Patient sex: F
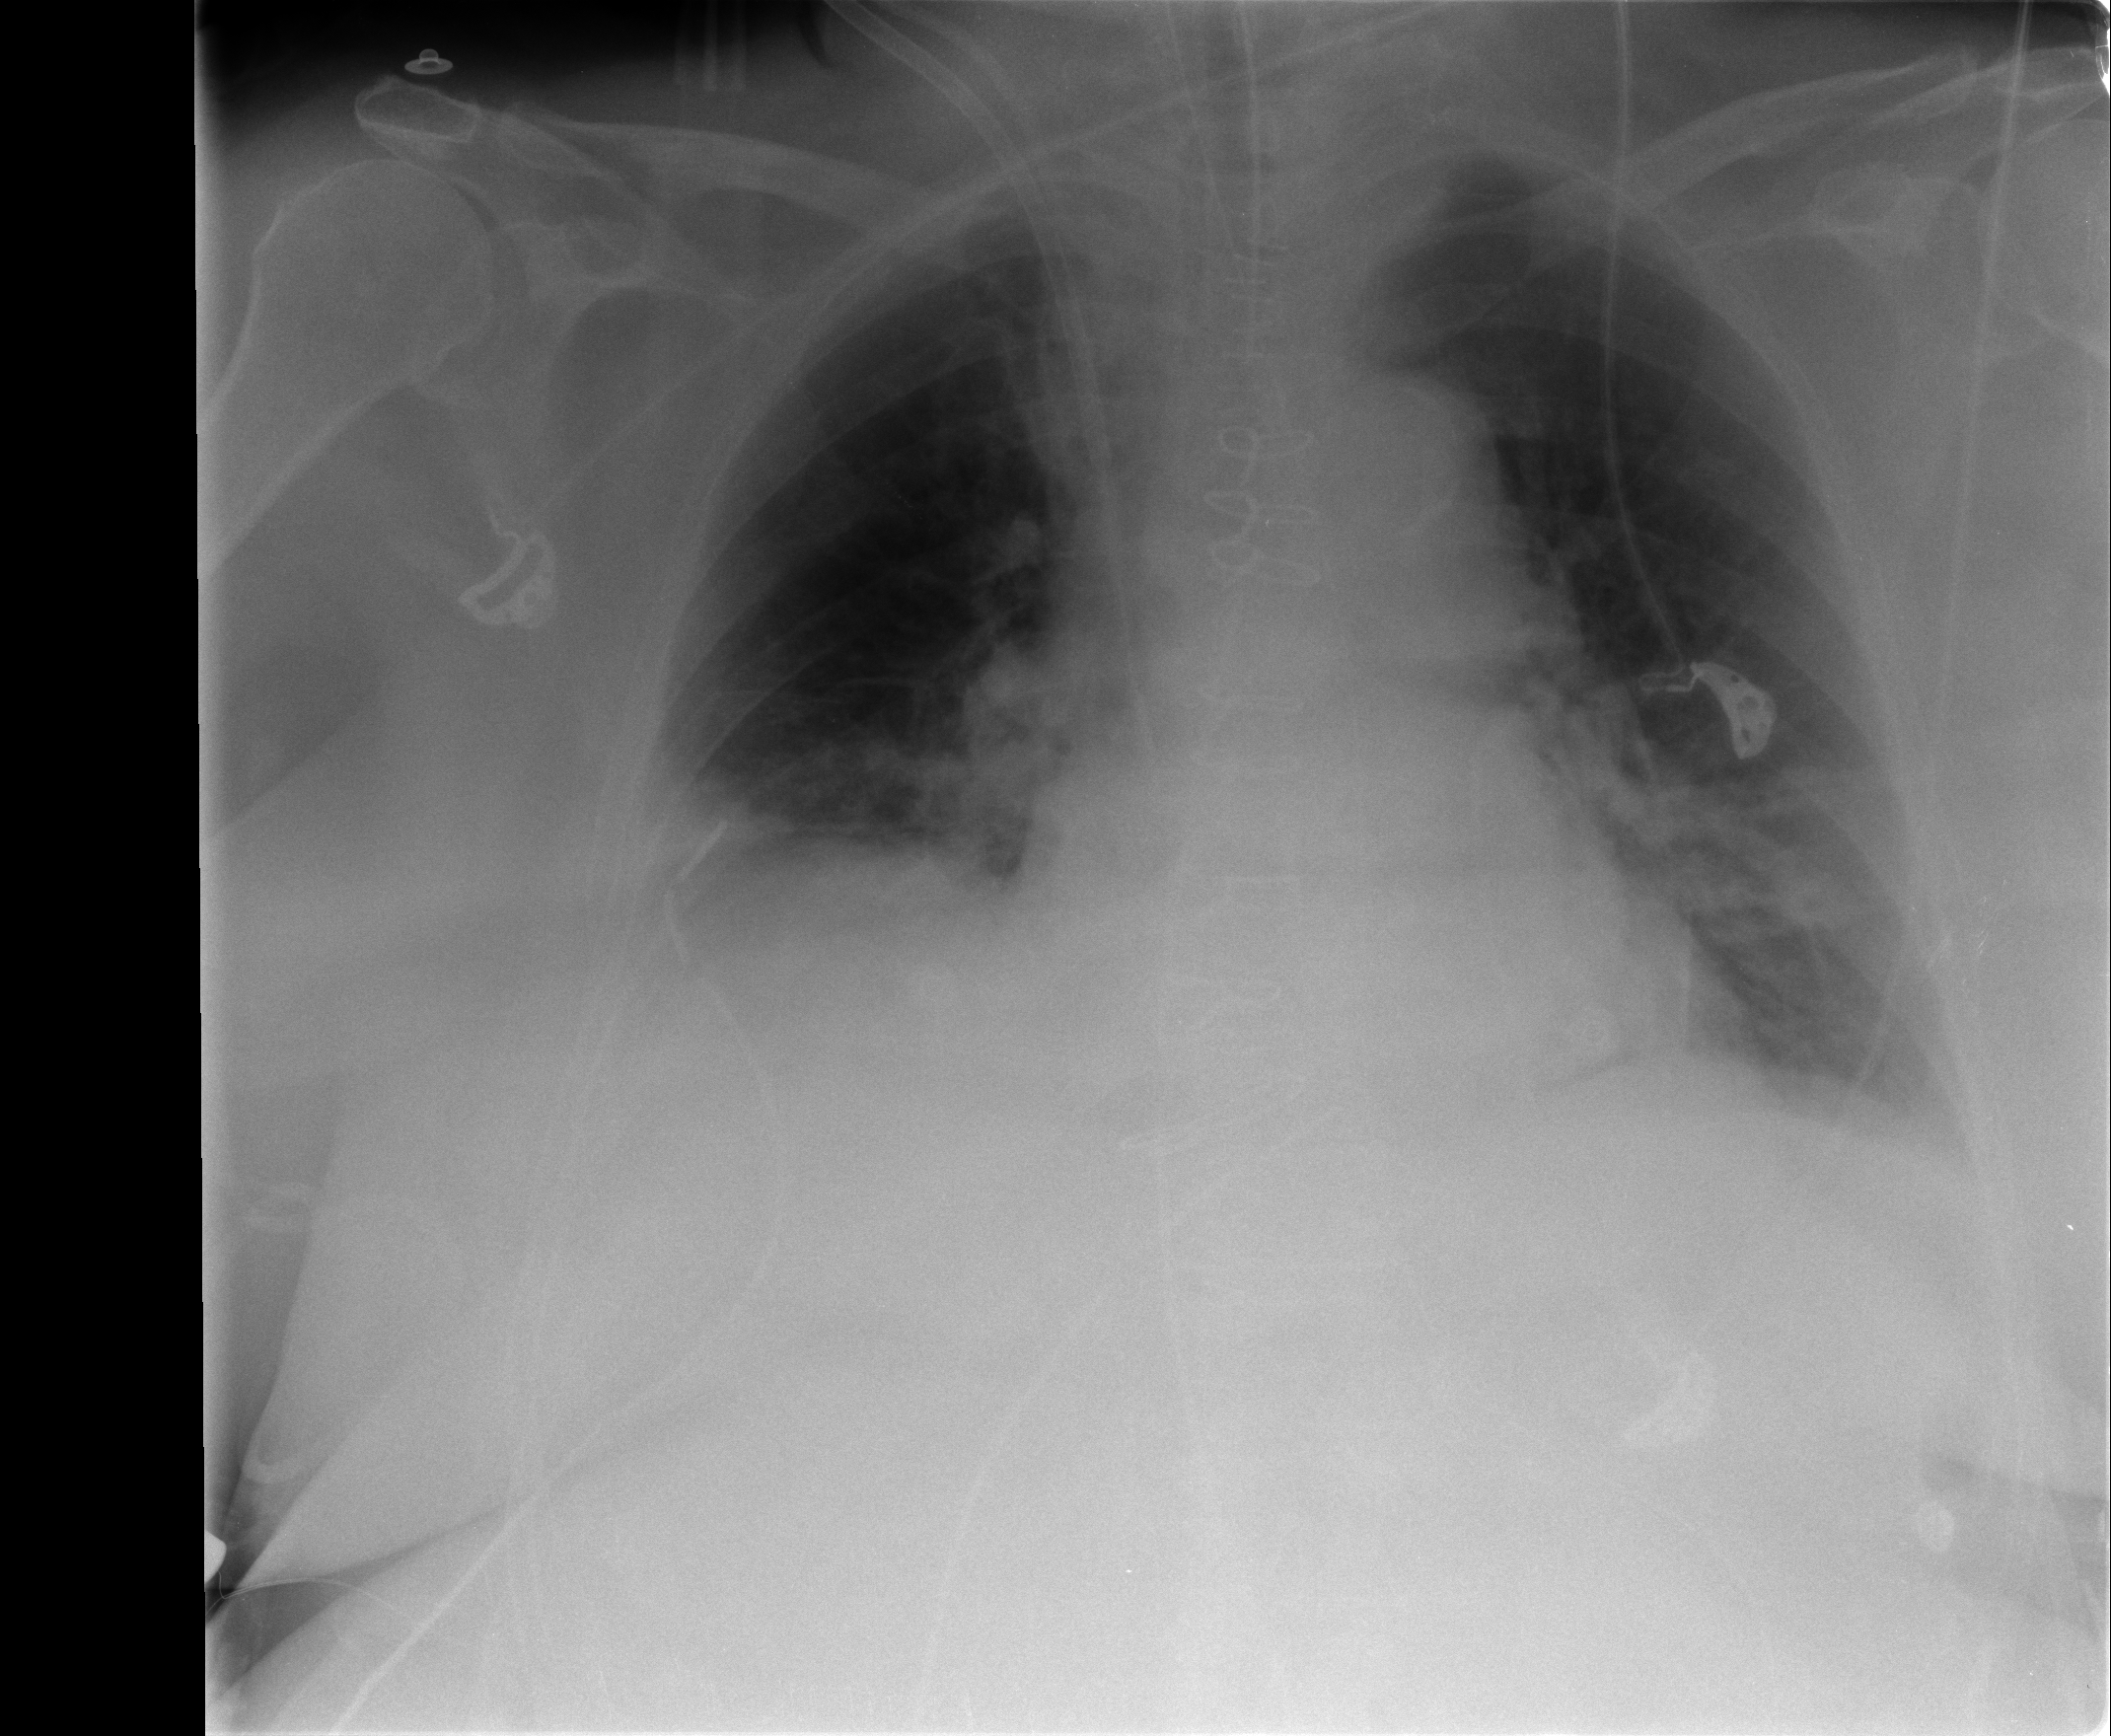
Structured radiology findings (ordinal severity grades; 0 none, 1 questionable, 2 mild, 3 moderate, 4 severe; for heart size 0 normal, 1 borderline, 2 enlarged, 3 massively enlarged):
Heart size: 0
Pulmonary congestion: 0
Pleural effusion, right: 2
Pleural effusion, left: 0
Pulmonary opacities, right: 0
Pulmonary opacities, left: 0
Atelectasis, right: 2
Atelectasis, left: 2